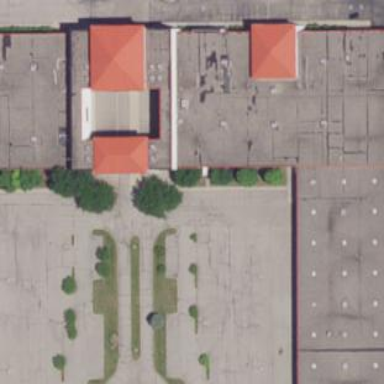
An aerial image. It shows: Parking area.